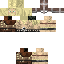
A male human skin with pale skin, wearing blonde long hair dressed in a blue hoodie and brown pants, featuring a closed mouth.